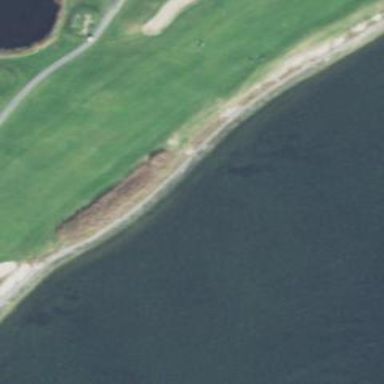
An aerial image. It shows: Area of rough grass used for golf.